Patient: sex F, age 65
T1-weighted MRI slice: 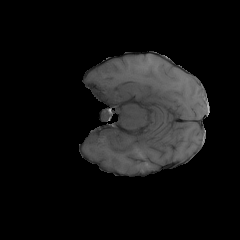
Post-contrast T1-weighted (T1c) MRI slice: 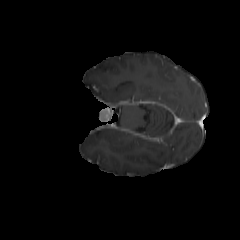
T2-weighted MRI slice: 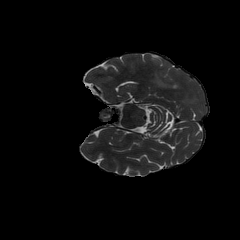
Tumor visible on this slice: yes
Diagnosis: Glioblastoma, IDH-wildtype
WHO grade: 4